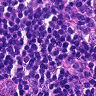
Metastatic tissue present: no